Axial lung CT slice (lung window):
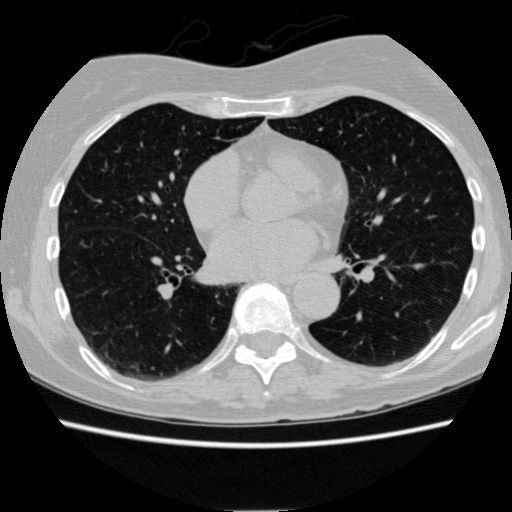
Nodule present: no